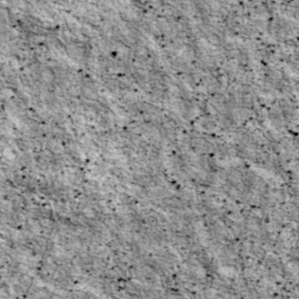
Label: non_frost